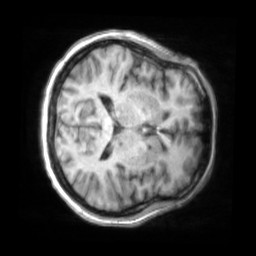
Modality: T1w
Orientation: axial
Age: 54
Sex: female
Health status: ill
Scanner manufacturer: siemens
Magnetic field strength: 3 T
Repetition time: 2.2 s
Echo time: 0.00157 s